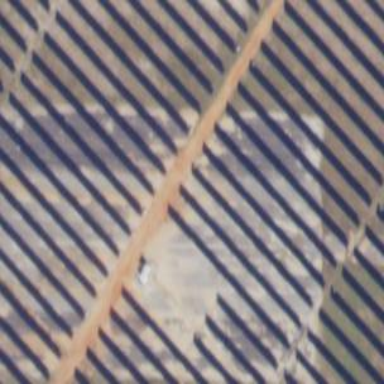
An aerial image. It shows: Solar photovoltaic panel generator.